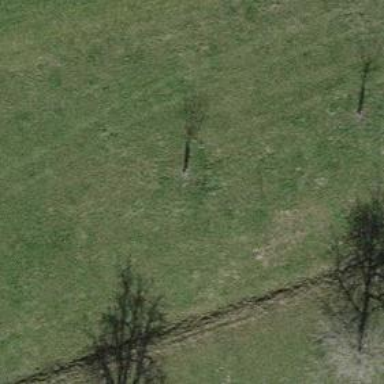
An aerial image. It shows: Beautiful tree in nature.